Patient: sex M, age 79
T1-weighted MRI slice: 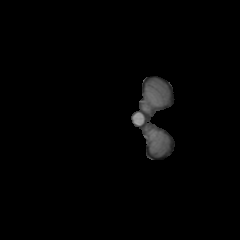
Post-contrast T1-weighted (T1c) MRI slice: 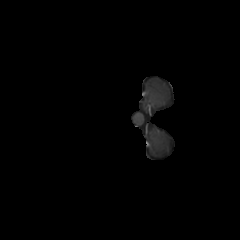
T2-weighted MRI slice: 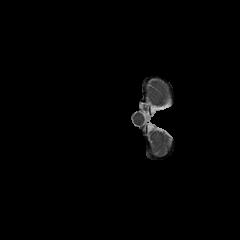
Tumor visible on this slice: no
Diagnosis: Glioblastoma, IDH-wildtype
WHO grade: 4